Question: have some data that I would like to add "stippling" to show where it is "important", as they do in the IPCC plots

At the moment I am really struggling with trying to do this in R.
If I make up some test data and plot it:
'''
data <- array(runif(12*6), dim=c(12,6) )
over <- ifelse(data > 0.5, 1, 0 )
image(1:12, 1:6, data)
'''
What I would like to finally do is over-plot some points based on the array "over" on top of the current image.
Any suggestions!??
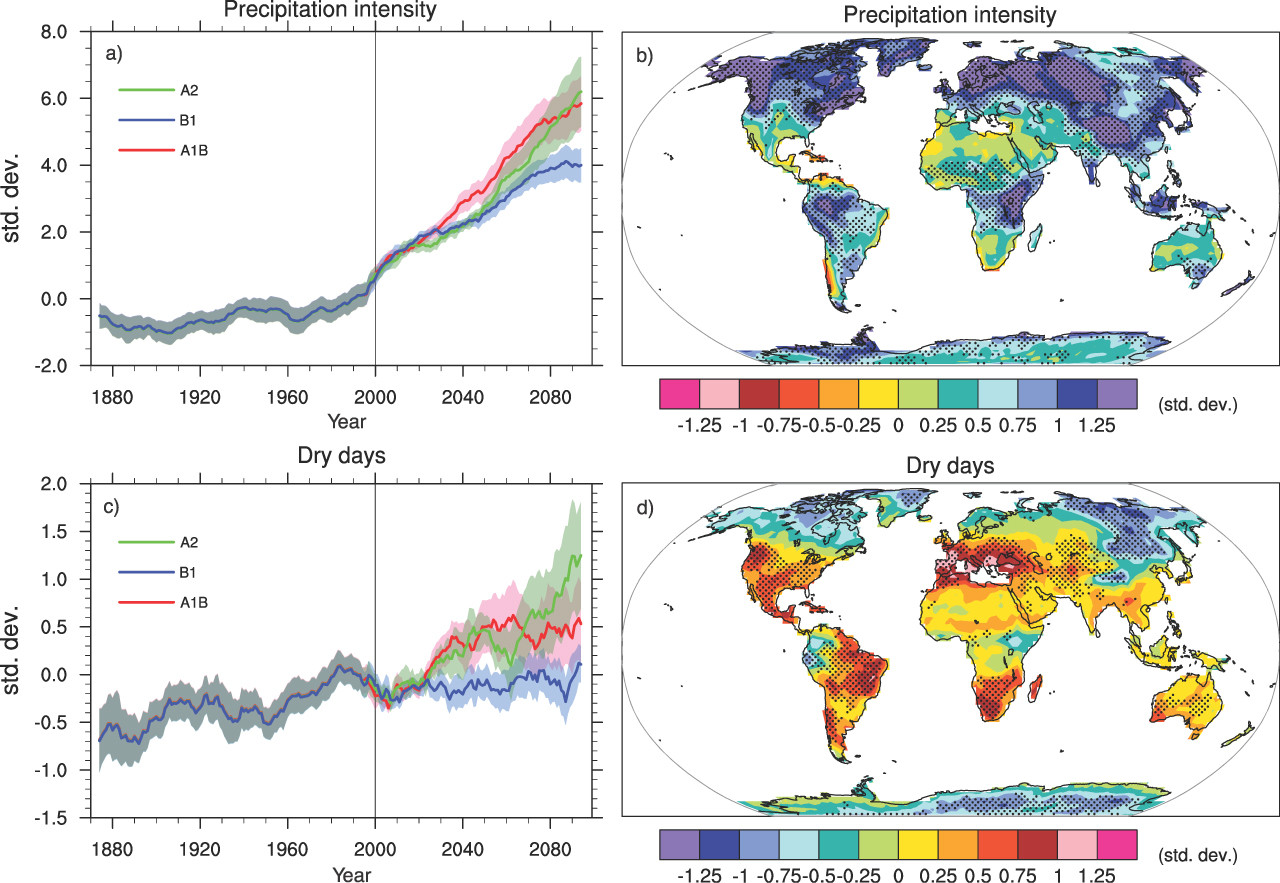
Answer: Do it using the coordinate positioning mechanism of '?image' [1].
'''
data(volcano)
m <- volcano
dimx <- nrow(m)
dimy <- ncol(m)
d1 <- list(x = seq(0, 1, length = dimx), y = seq(0, 1, length = dimy), z = m)
'''
With your 'image' constructed that way you keep the structure with the object, and its
coordinates intact. You can collect multiple matrices into a 3D array or as multiple
elements, but you need to augment 'image()' in order to handle that, so I keep them
separate here.
Make a copy of the data to specify an interesting area.
'''
d2 <- d1
d2$z <- d2$z > 155
'''
Use the coordinates to specify which cells are interesting. This is expensive if you have a very big raster, but it's super easy to do.
'''
pts <- expand.grid(x = d2$x, y = d2$y)
pts$over <- as.vector(d2$z)
'''
Set up the plot.
'''
op <- par(mfcol = c(2, 1))
image(d1)
image(d1)
points(pts$x[pts$over], pts$y[pts$over], cex = 0.7)
par(op)
'''
Don't forget to modify the plotting of points to get different effects, in particular a very dense grid with lots of points will take ages to draw all those little circles. 'pch = "."' is a good choice.
Now, do you have some real data to plot on that nice projection? See examples here for some of the options: <URL>
[1] R has classes for more sophisticated handling of raster data, see package sp and raster
for two different approaches.